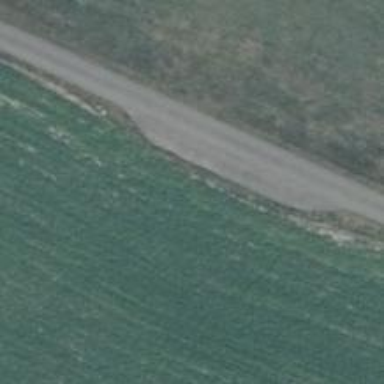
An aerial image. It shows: Passing place on the road.